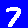
Digit: 7